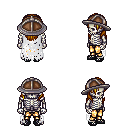
a pixel art fantasy rpg character, male body template, skeleton, white tattered cape, gold greaves, blonde long hairstyle, chain helm, ghillies, four views (front, back, left, right), 2x2 character sprite sheet, small pixel art, hard edges, no anti-aliasing